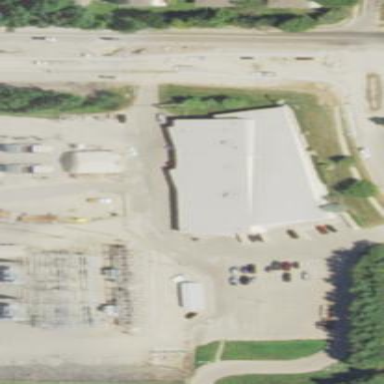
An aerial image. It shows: Industrial building.